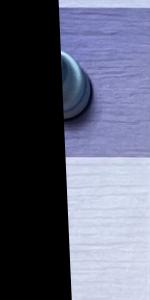
Label: Empty